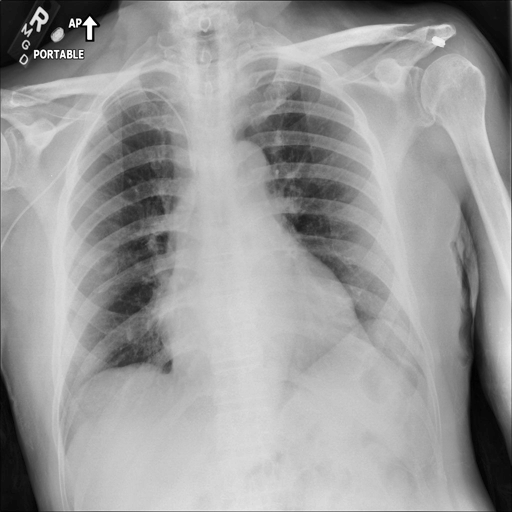
Finding: NORMAL